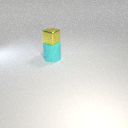
small yellow metal cube above large cyan rubber cylinder